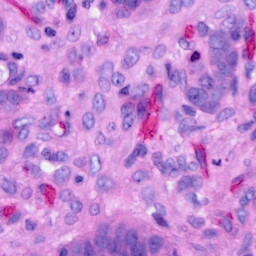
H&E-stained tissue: Ovarian